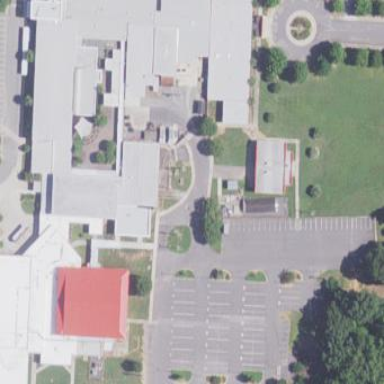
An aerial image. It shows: School building.